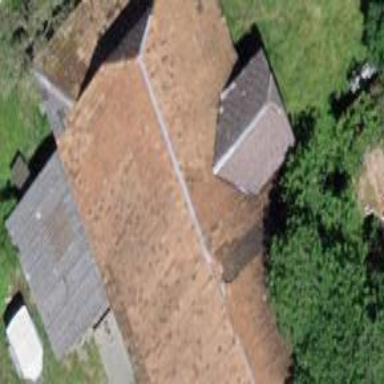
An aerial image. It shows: Farm building.